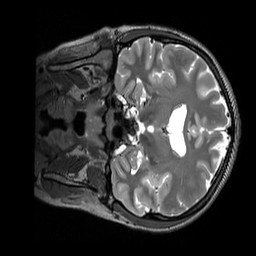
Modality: T2w
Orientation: coronal
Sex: female
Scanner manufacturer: siemens
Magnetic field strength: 3 T
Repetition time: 3.2 s
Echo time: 0.409 s